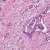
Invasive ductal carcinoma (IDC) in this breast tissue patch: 1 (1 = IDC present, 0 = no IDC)